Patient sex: M
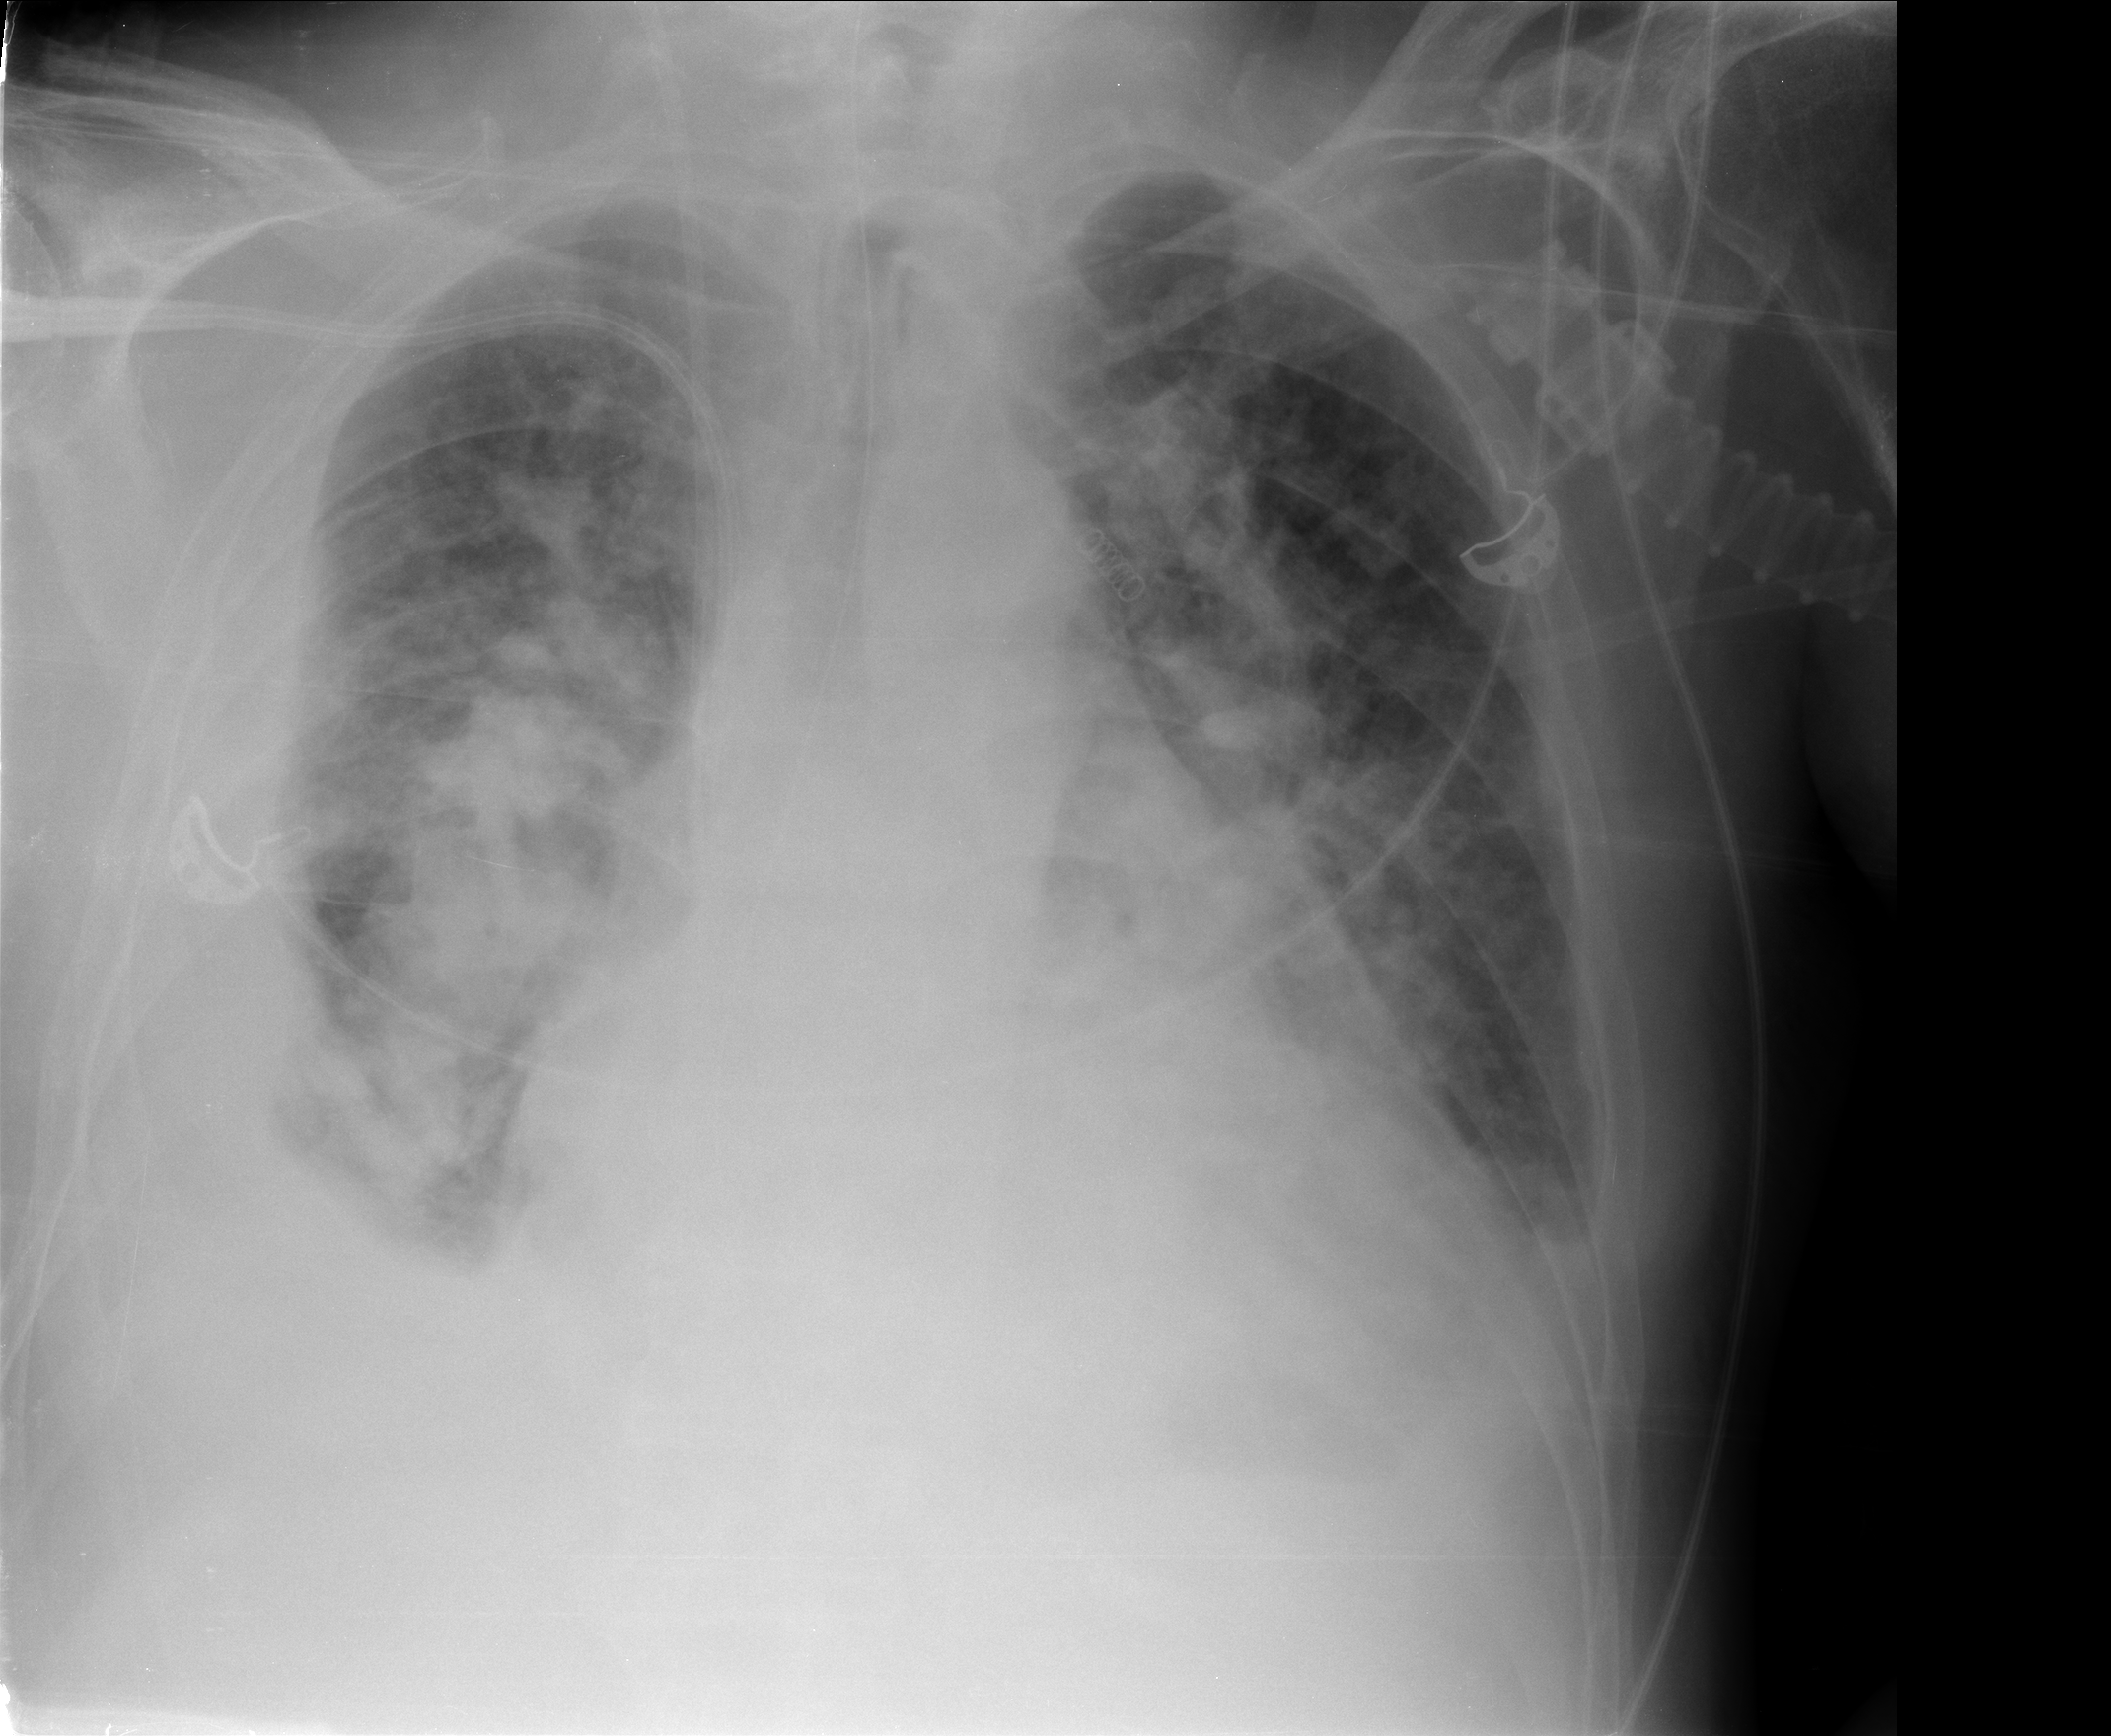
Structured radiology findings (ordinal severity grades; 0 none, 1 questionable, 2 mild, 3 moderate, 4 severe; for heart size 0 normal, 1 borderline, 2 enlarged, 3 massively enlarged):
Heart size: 3
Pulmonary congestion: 3
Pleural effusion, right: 3
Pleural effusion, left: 2
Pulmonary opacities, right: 3
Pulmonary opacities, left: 2
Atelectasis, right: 3
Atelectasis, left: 2